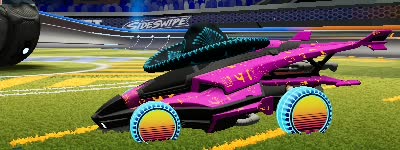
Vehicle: aftershock